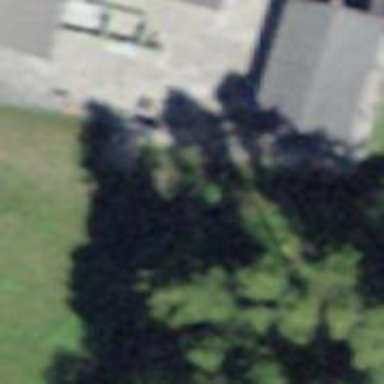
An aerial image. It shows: Aerial marker with roof covering supported by pole.